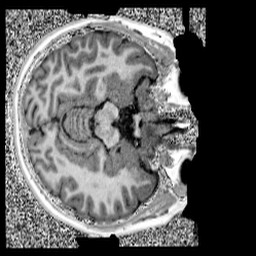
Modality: UNIT1
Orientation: axial
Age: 12
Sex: female
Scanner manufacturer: siemens
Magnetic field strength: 3 T
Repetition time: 4 s
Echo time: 0.00299 s